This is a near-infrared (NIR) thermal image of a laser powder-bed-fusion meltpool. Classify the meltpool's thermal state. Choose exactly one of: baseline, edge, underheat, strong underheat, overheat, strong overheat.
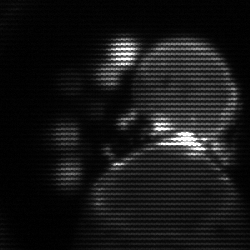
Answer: edge